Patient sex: M
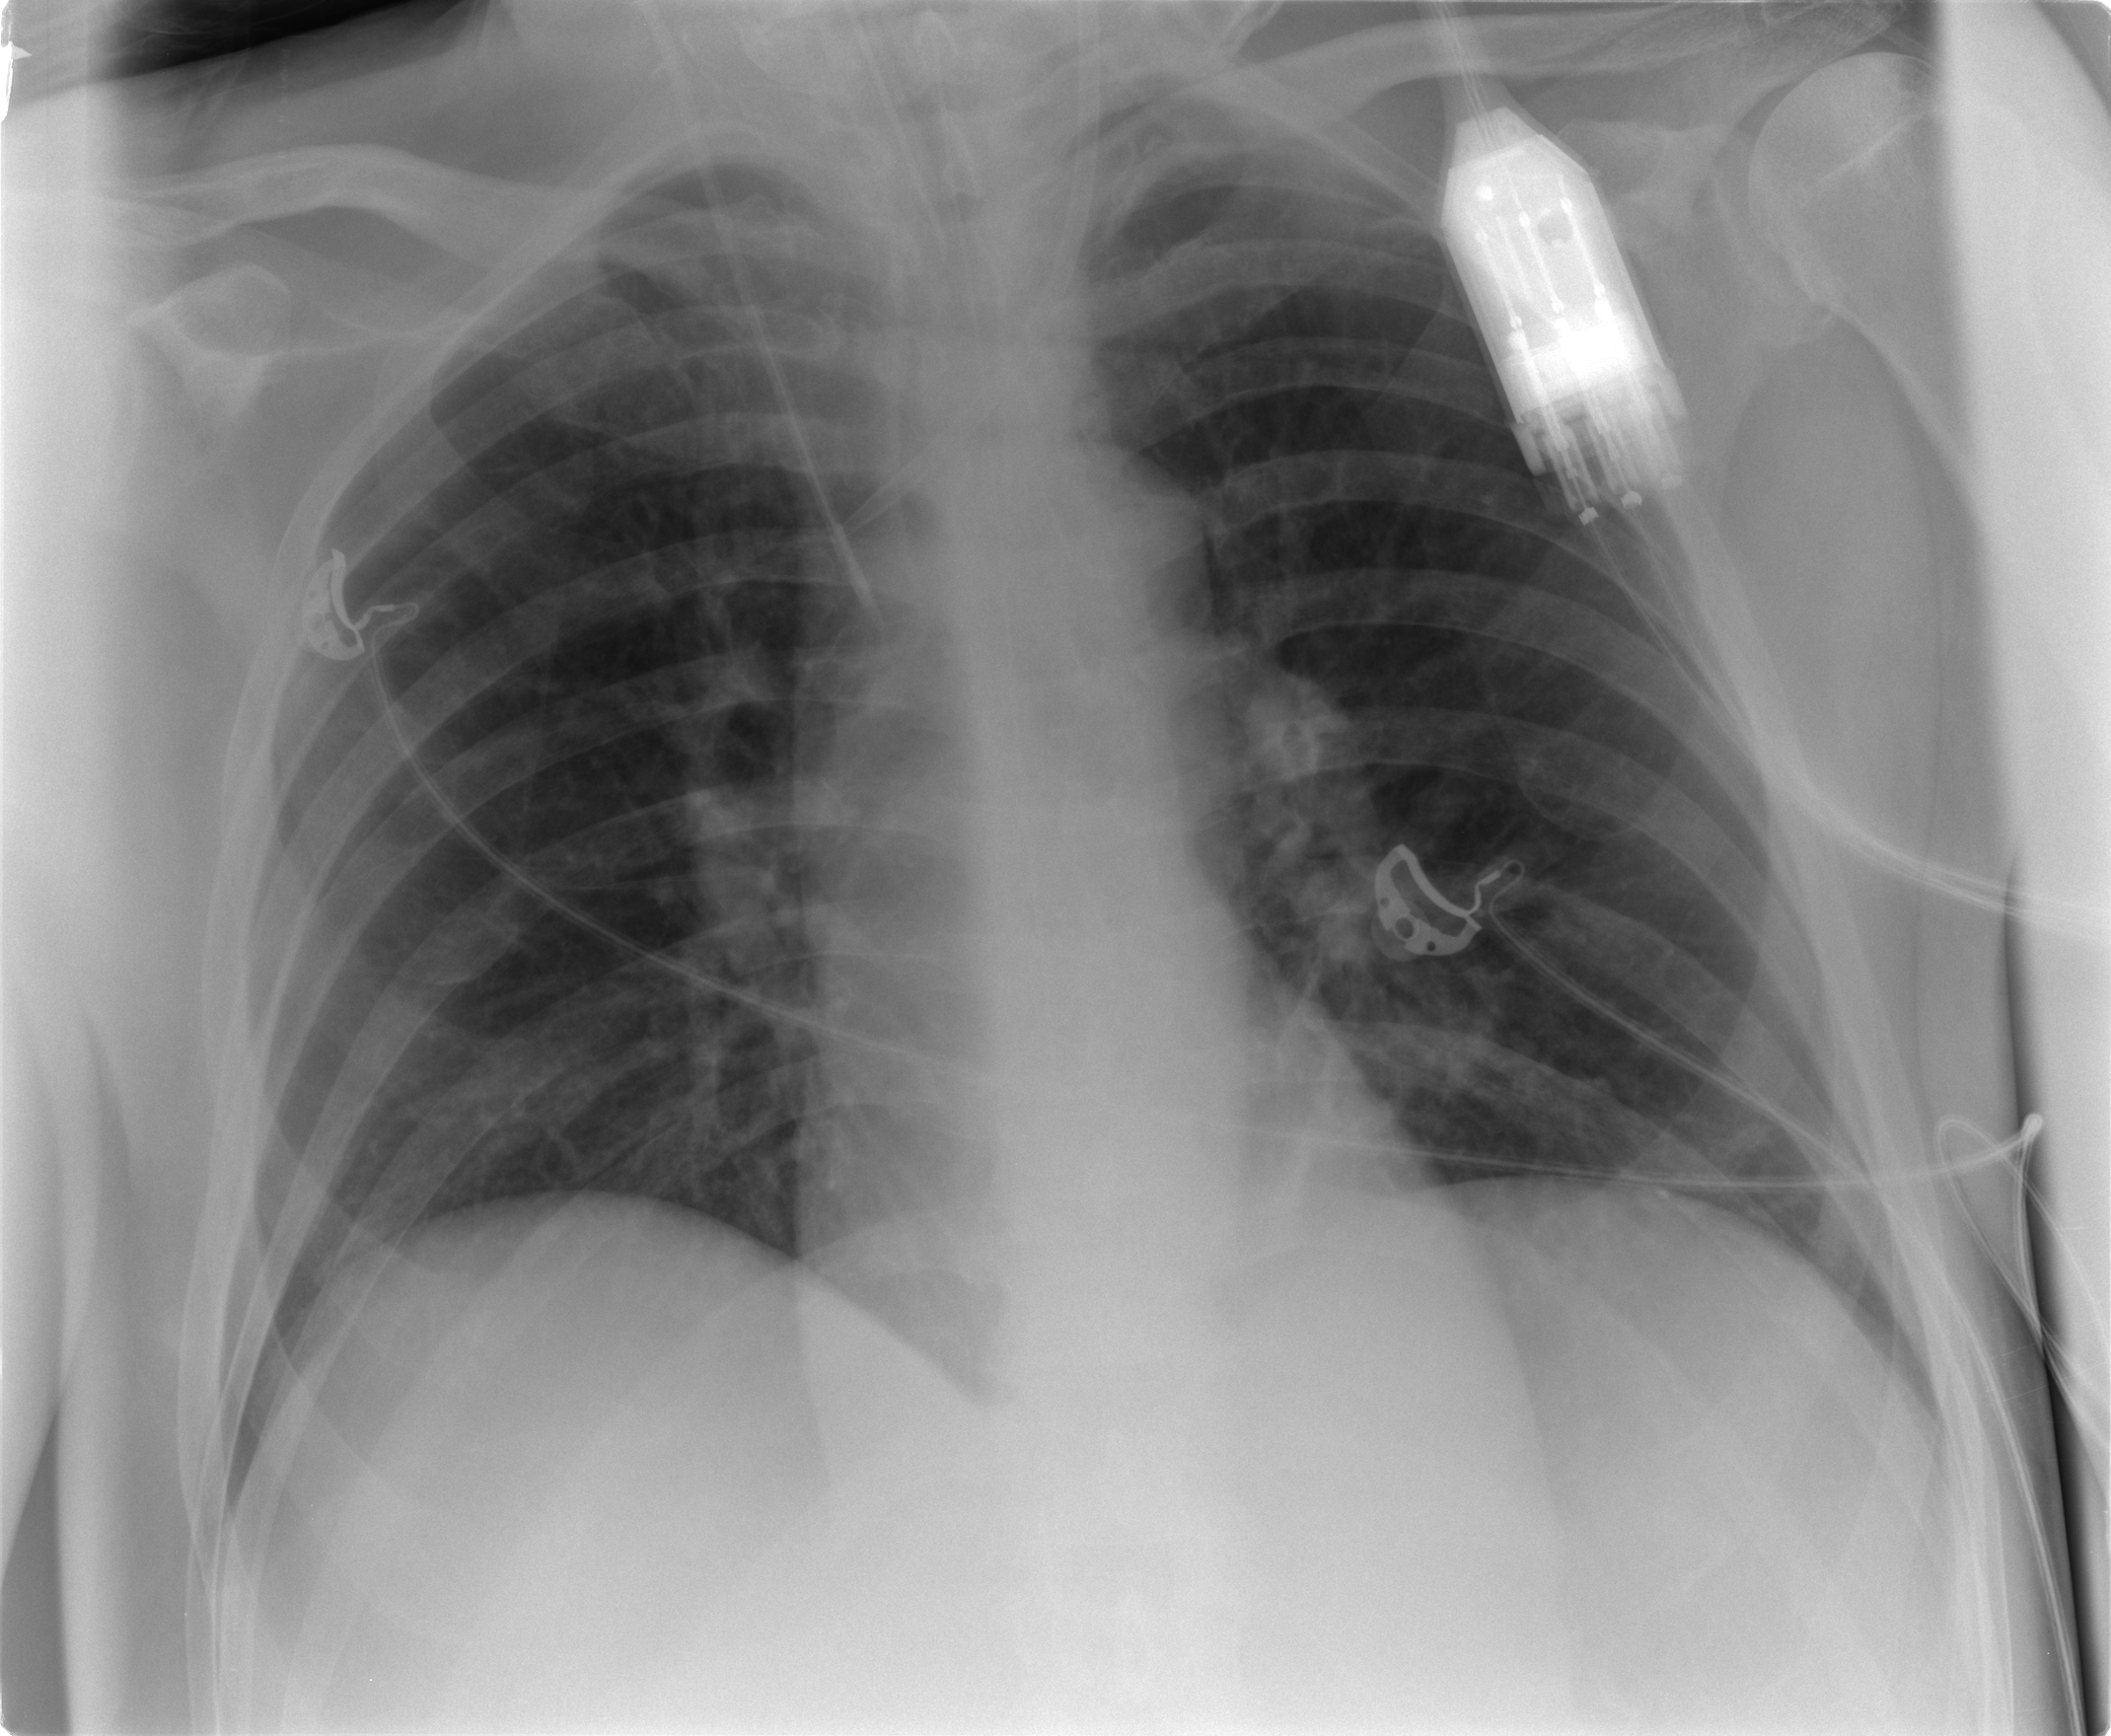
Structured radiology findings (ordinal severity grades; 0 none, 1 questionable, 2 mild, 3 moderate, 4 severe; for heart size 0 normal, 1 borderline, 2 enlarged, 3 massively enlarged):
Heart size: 0
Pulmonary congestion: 1
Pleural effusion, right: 0
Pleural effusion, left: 0
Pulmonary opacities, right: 0
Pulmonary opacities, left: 0
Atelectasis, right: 2
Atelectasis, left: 2